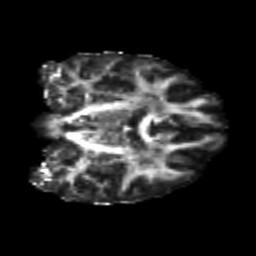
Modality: FA
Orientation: coronal
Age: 24
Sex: male
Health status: healthy
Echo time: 0.074 s